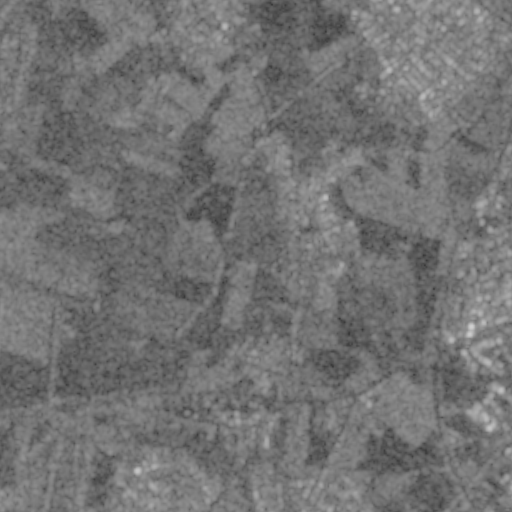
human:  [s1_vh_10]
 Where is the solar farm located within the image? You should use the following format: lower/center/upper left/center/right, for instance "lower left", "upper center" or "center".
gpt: The solar farm is located in the lower left of the image.
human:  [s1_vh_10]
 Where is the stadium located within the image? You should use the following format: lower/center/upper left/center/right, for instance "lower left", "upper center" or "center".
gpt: The stadium is located in the lower right of the image.
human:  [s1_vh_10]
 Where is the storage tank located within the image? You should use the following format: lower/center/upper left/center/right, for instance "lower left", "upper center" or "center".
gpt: The storage tank is located in the lower left of the image.
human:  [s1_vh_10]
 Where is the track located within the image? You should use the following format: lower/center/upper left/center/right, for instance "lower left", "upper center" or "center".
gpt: The track is located in the lower right of the image.
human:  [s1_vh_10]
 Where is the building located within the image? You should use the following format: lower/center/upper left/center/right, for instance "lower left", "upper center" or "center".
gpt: There is no building in the image.

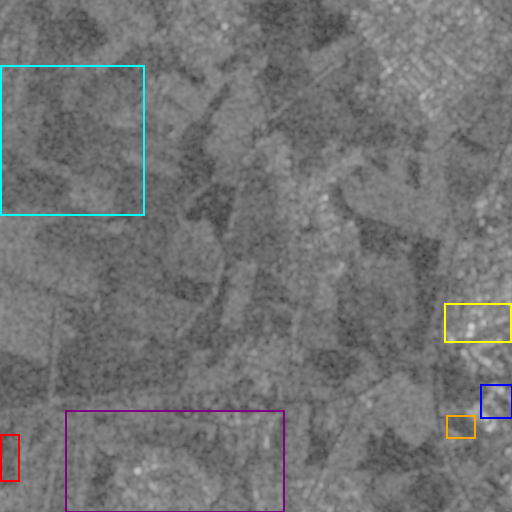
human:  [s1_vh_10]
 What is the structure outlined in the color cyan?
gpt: The structure outlined in cyan is a crop field.
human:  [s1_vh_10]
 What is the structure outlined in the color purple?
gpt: The structure outlined in purple is a park.
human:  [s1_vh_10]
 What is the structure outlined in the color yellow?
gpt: The structure outlined in yellow is a parking lot.
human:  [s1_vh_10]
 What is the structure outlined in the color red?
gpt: The structure outlined in red is a solar farm.
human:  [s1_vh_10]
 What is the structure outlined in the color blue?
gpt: The structure outlined in blue is a stadium.
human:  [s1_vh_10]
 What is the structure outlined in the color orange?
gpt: The structure outlined in orange is a track.
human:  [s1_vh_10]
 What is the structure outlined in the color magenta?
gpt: There is no magenta outline.